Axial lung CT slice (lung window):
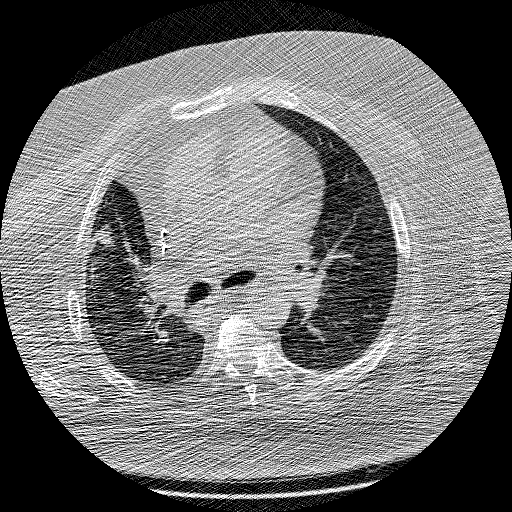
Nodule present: yes
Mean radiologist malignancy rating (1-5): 5